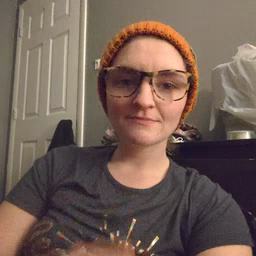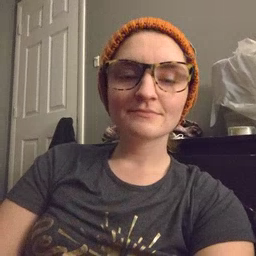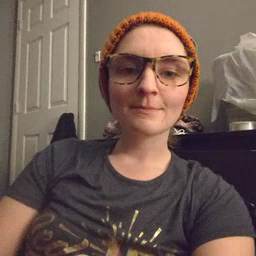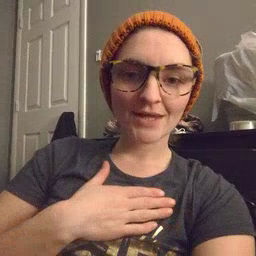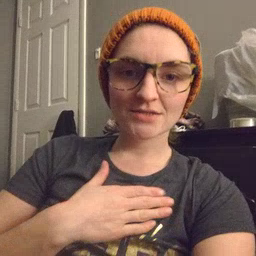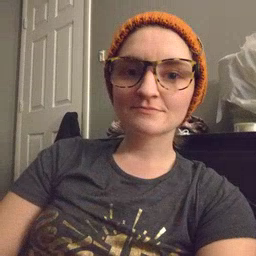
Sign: minemy